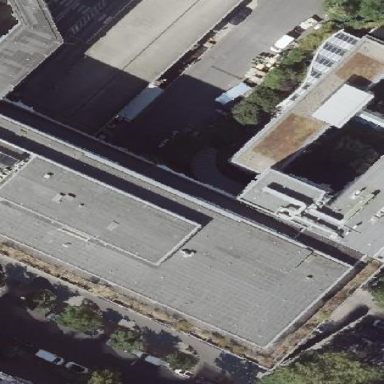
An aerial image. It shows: Commercial building.